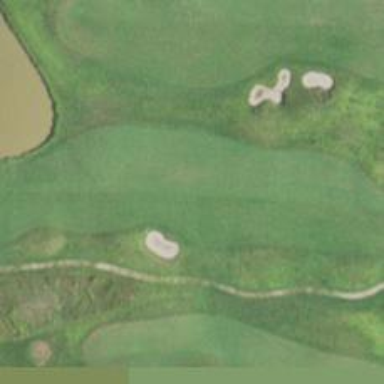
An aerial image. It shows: View of golf hole.